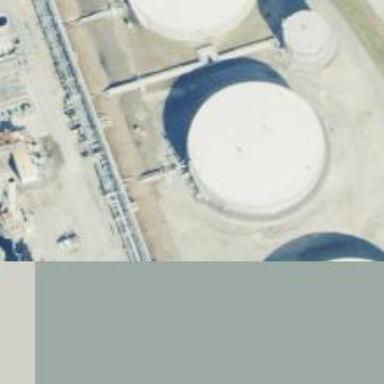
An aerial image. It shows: Storage tank that is man-made.